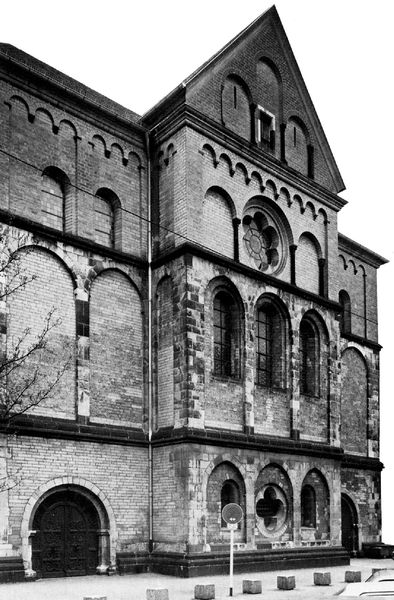
Titel: St. Andreas in Köln
Standort: Köln (EU - D - NRW)
Schlagwörter: baum, blume, fenster, glas, grau, lampe, säulen, tür, dach, gebäude, haus, architektur, barock, stein, steine, kirche, fassade, giebel, mauer, ziegel, backstein, rundbogen, tor, foto, bögen, eingang, erker, schild, gewölbe, kreuz, torbogen, gehweg, portal, tore, buntglas, rosette, spitzbögen, thor, rundbögen, romanik, gothik, schlitz, zigel, poller, schießscharten, romanisch, torbögen, gemauert, blendarkaden, seitenfassade, mehrstöckig, schlitze, blendarkade, forografie, zeigelsteine, neugothik, vielpaß, resette, sechspaß